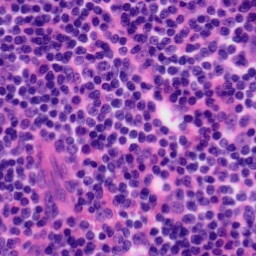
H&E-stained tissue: Tonsil